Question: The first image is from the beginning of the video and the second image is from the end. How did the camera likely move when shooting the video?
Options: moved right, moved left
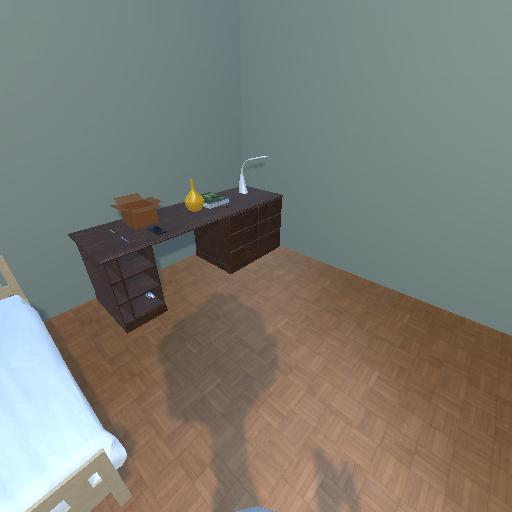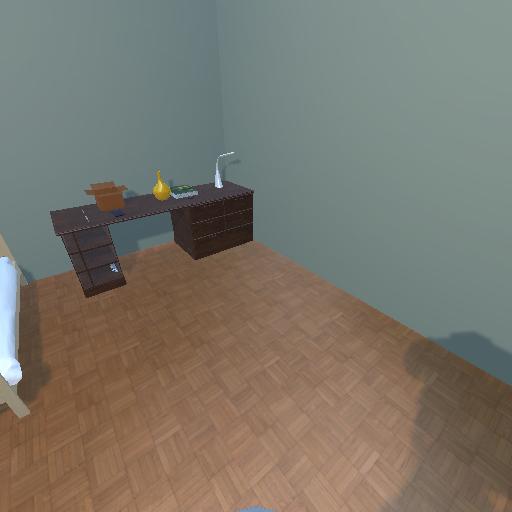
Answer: moved right